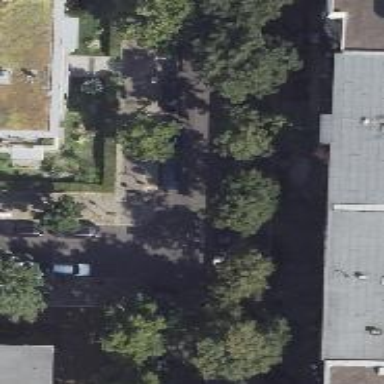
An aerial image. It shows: Residential road with asphalt surface and separate sidewalk. There is parallel on-street parking on the left side of the road.